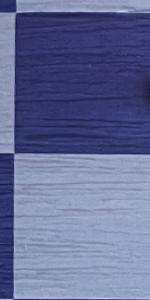
Label: Empty